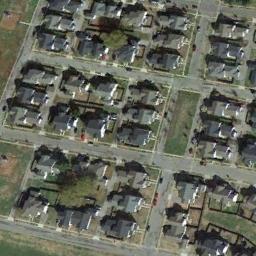
Label: residential